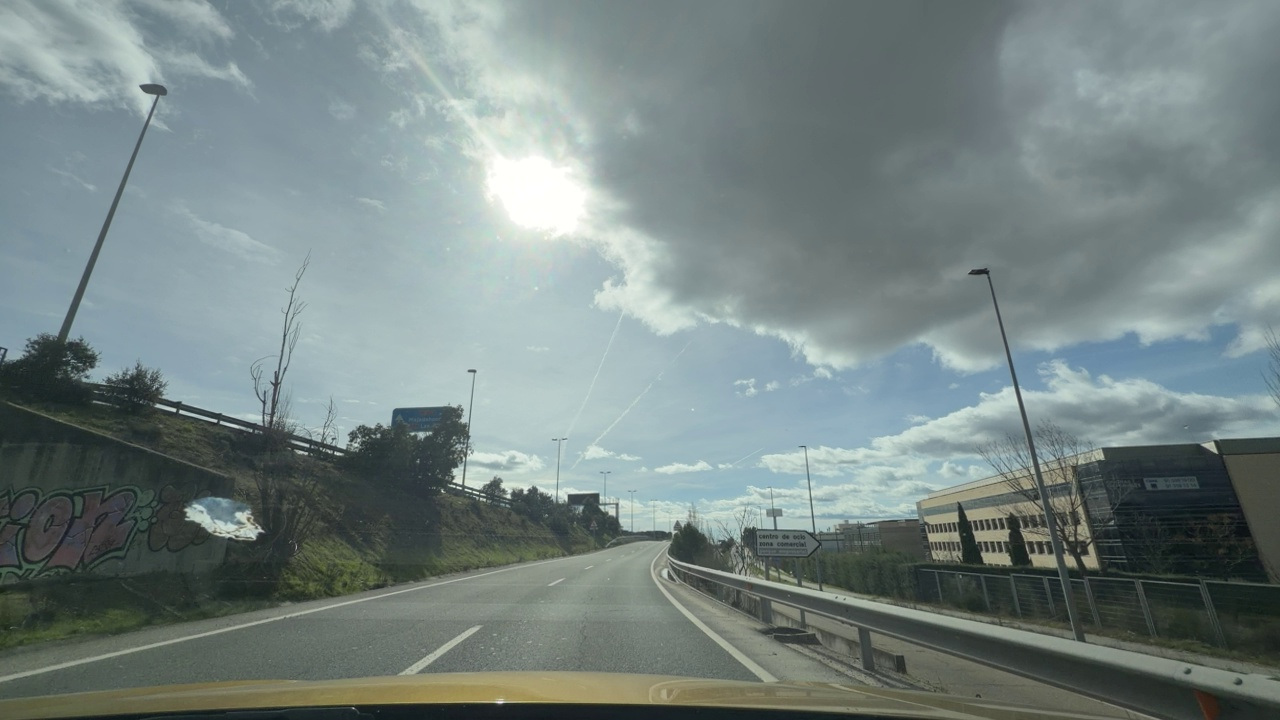
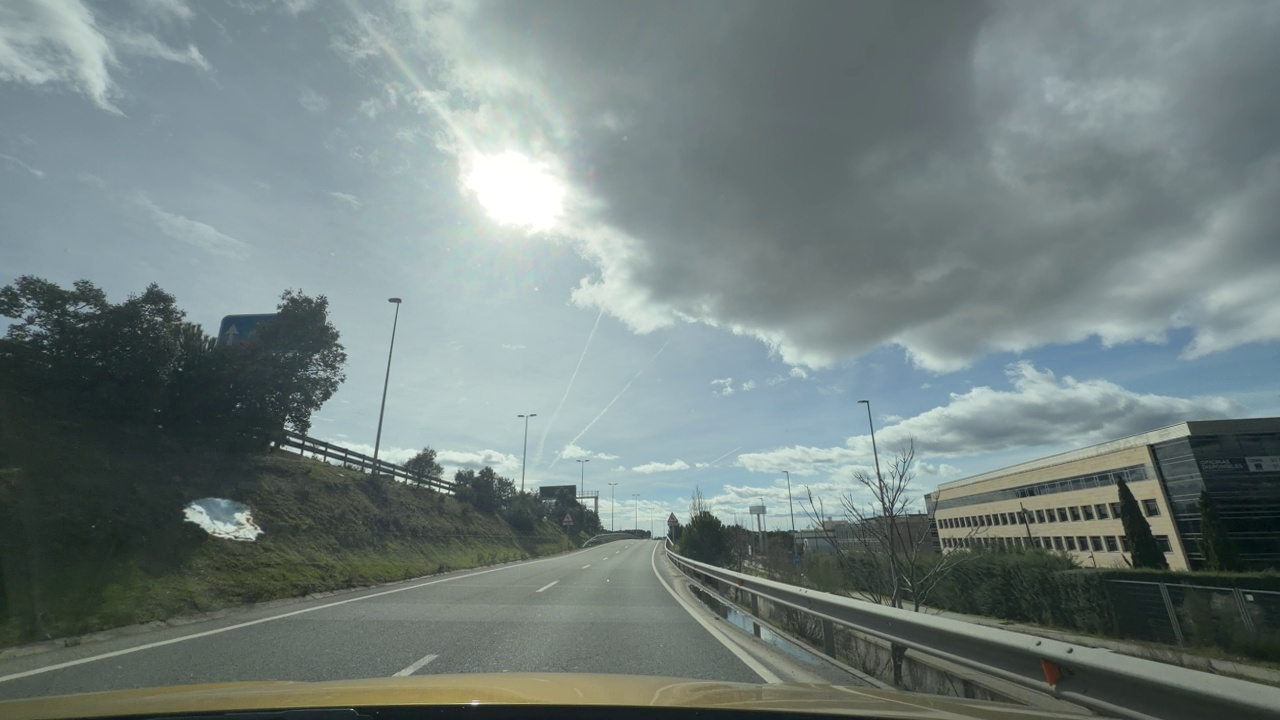
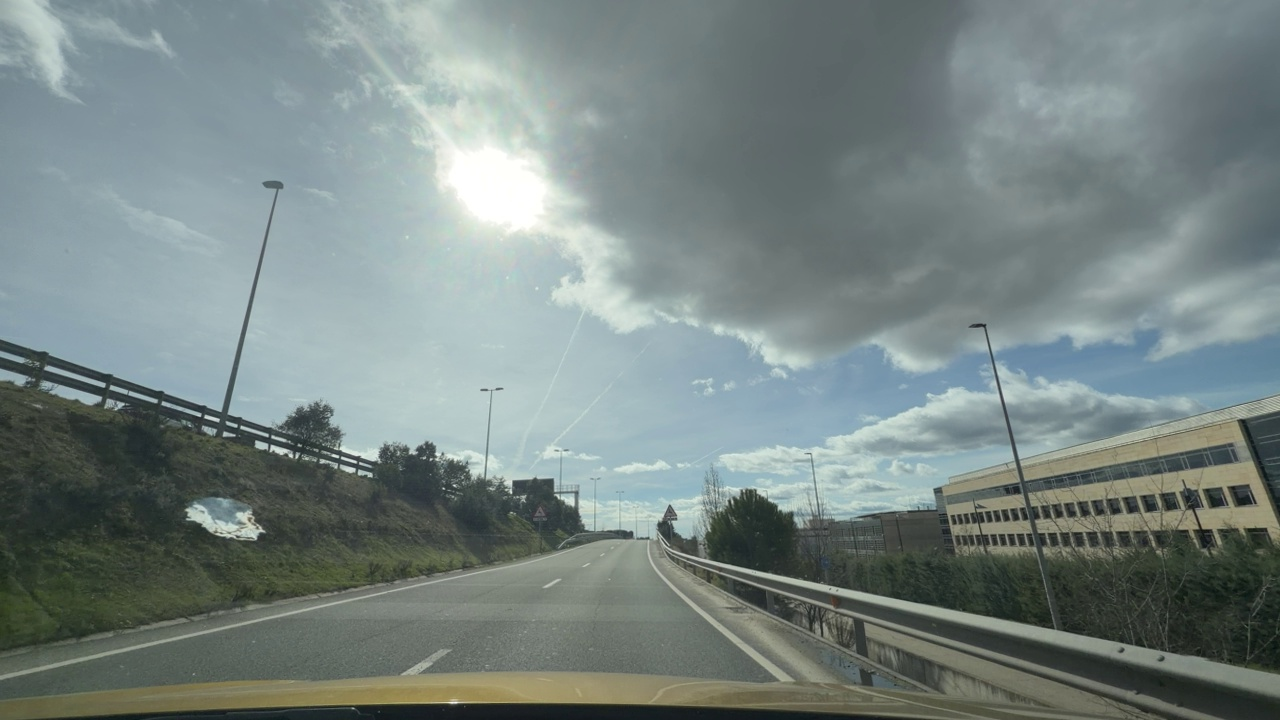
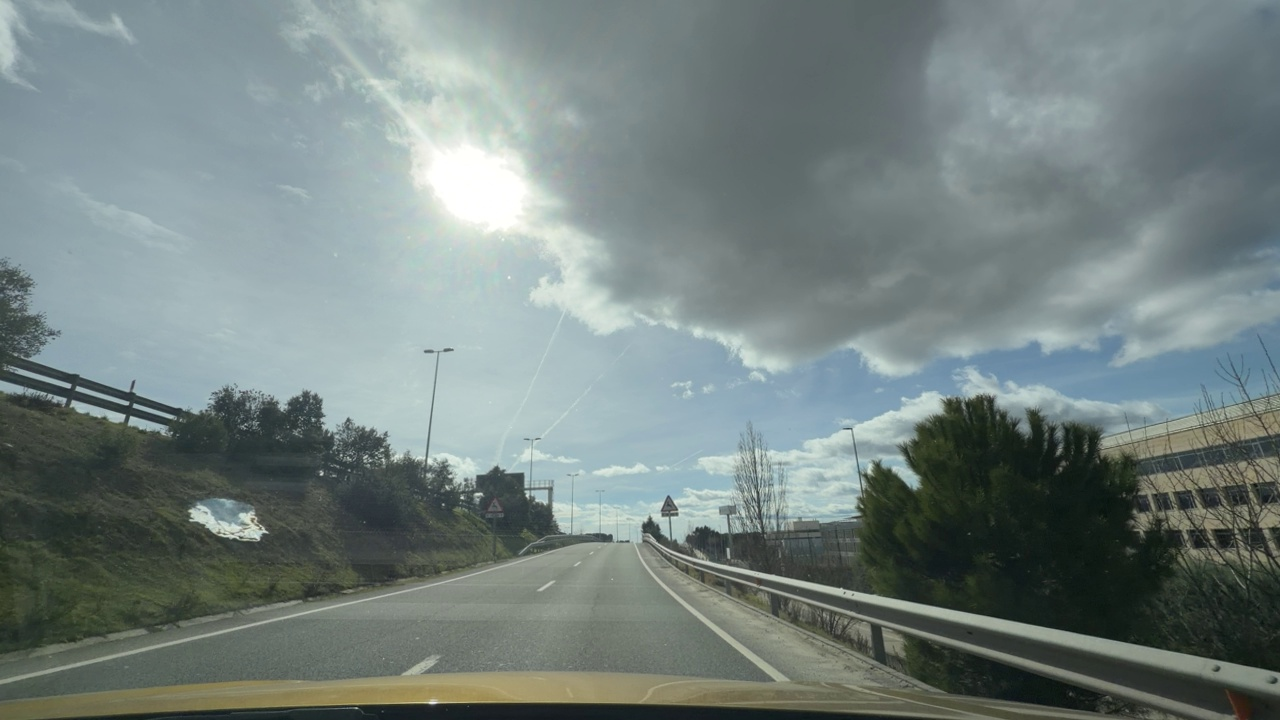
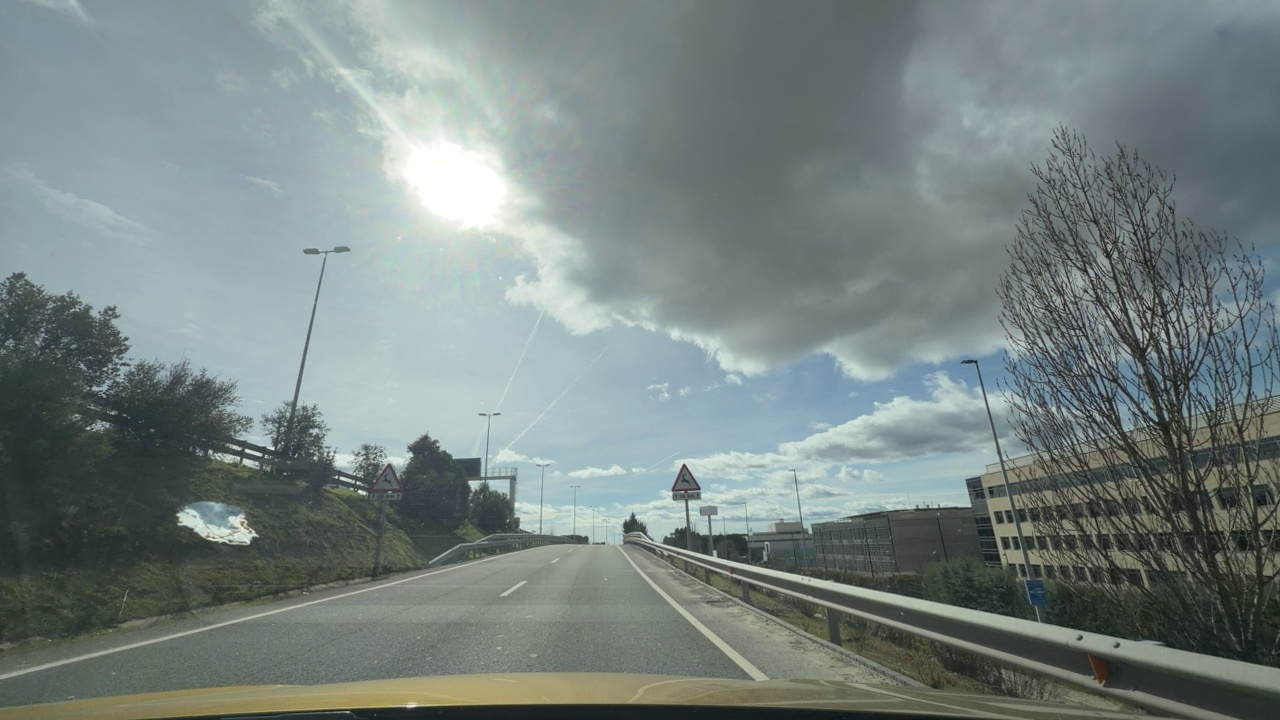
Situation: empty
Question: Are speed bumps, crosswalks, or construction-related obstacles present in the ego lane?
Answer: No
Reasoning: No interrumptions to the road are shown in the pictures. Ego is driving in a straight lane in a highway

Situation: empty
Question: Do you observe any red traffic light regulating the ego lane?
Answer: No
Reasoning: There are no traffic lights in the picture, since we are in the middle of a highway